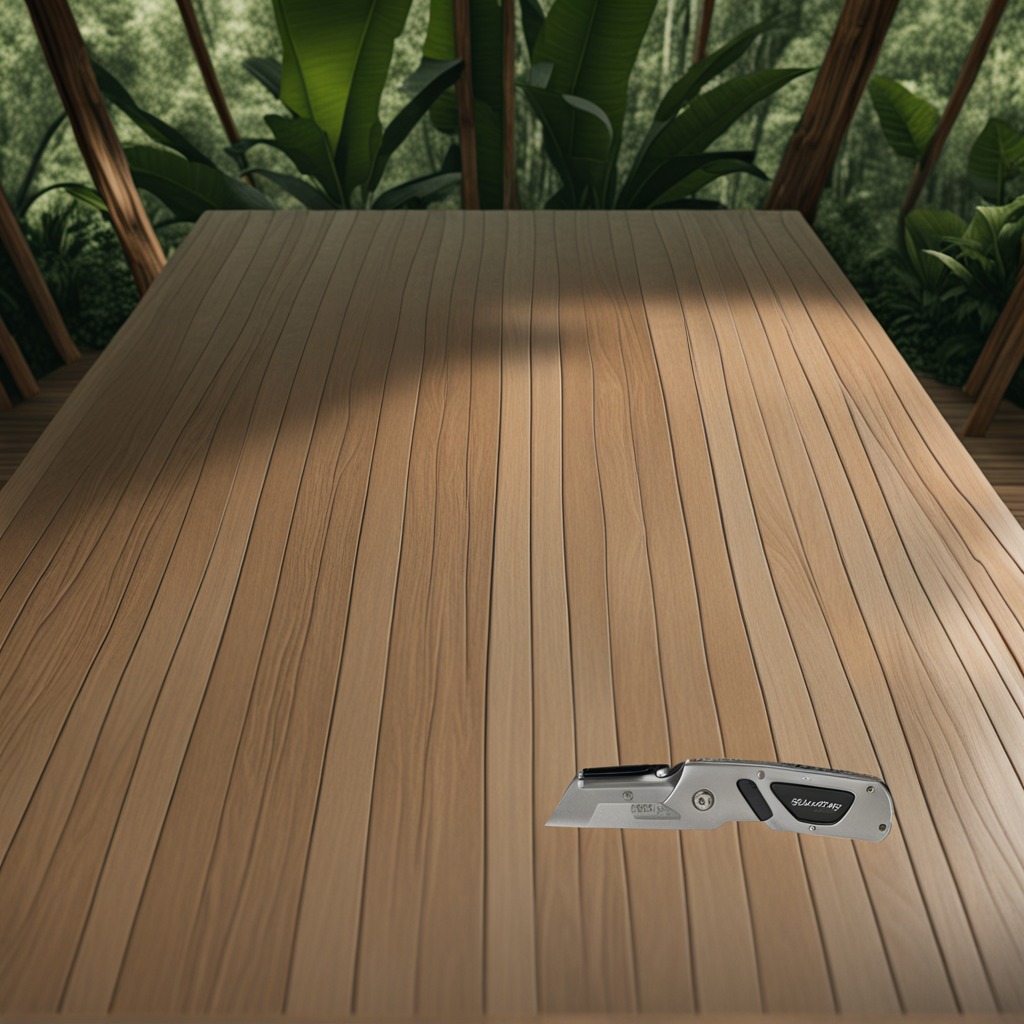
A utility knife lies on a clean wooden table inside a jungle field workshop tent humid ambient light worn but